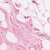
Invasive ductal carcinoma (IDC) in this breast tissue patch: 0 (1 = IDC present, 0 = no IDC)